Question: I am new in creating an application using Visual Stuido 2010 C# and Microsft Access 2007. I am planning to create an application where the user can add data to the database(MS-Access). But I got an error stating that "". I really can't find what's the problem with my code.
This is my code in adding data to the database:
'''
private void buttonSaveFuelLimit_Click(object sender, EventArgs e)
{
string MyConString = @"Provider=Microsoft.ACE.OLEDB.12.0;Data Source=C:\Users\KKKKK\Documents\Visual Studio 2010\Projects\Trial\Trial\gxi.accdb";
OleDbConnection connection = new OleDbConnection(MyConString);
OleDbCommand command = connection.CreateCommand();
command.Connection = connection;
using (OleDbConnection conn = new OleDbConnection(MyConString))
{
connection.Open();
using (OleDbCommand com = connection.CreateCommand())
{
command.CommandText = "insert into fuel_limit(fuel_limit_code, fuel_limit_description) values(?fuel_limit_code, ?fuel_limit_description)";
command.Parameters.Add(new OleDbParameter("?fuel_limit_code", OleDbType.VarChar));
command.Parameters.Add(new OleDbParameter("?fuel_limit_description", OleDbType.VarChar));
command.Parameters["?fuel_limit_code"].Value = textBoxFuelLimitCode.Text;
command.Parameters["?fuel_limit_description"].Value = textBoxFuelLimitDesc.Text;
command.ExecuteNonQuery();
MessageBox.Show("Data Saved");
}
}
}
'''
This is the screen shot of the error message:

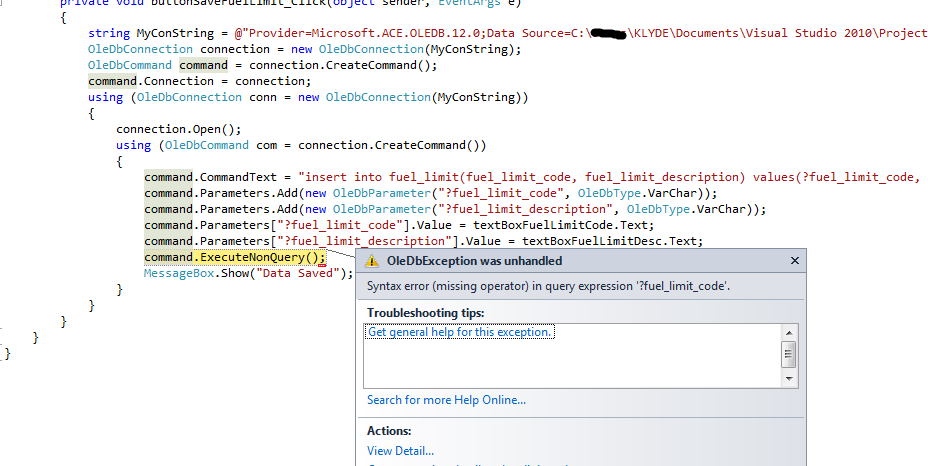
Answer: --- Edited answer ---
following will work
'''
command.CommandText = "insert into fuel_limit(fuel_limit_code, fuel_limit_description) values(?, ?)";
command.Parameters.AddWithValue(new OleDbParameter("@fuel_limit_code",textBoxFuelLimitCode.Text));
command.Parameters.AddWithValue(new OleDbParameter("@fuel_limit_desc", textBoxFuelLimitDesc.Text));
command.ExecuteNonQuery();
'''
--- old answer ---
here is the line that needs correction
'''
command.CommandText = "insert into fuel_limit(fuel_limit_code, fuel_limit_description)";
//should ne
command.CommandText = "insert into fuel_limit(fuel_limit_code, fuel_limit_description) values(?,?)";
'''